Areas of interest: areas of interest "Medical"
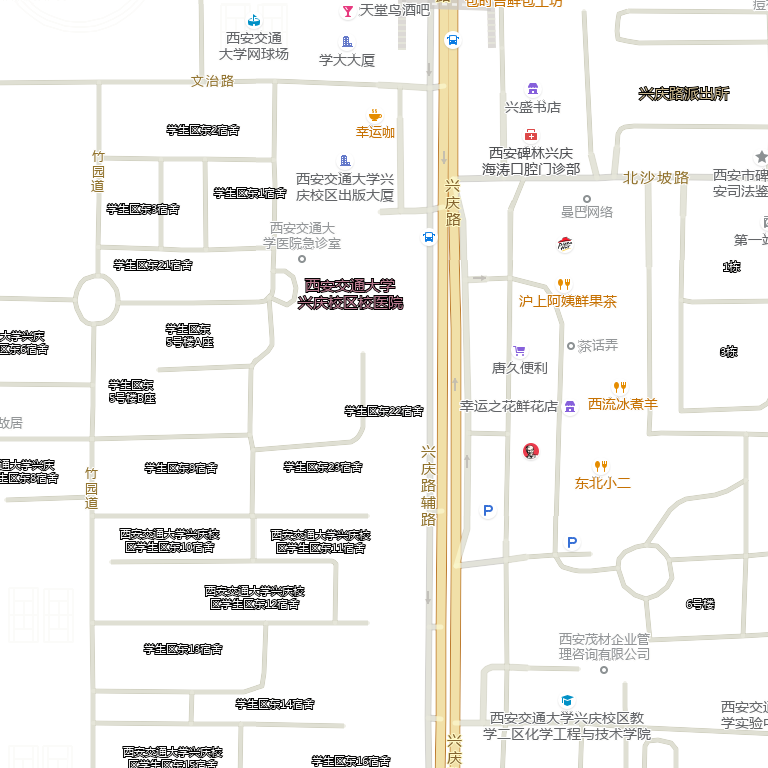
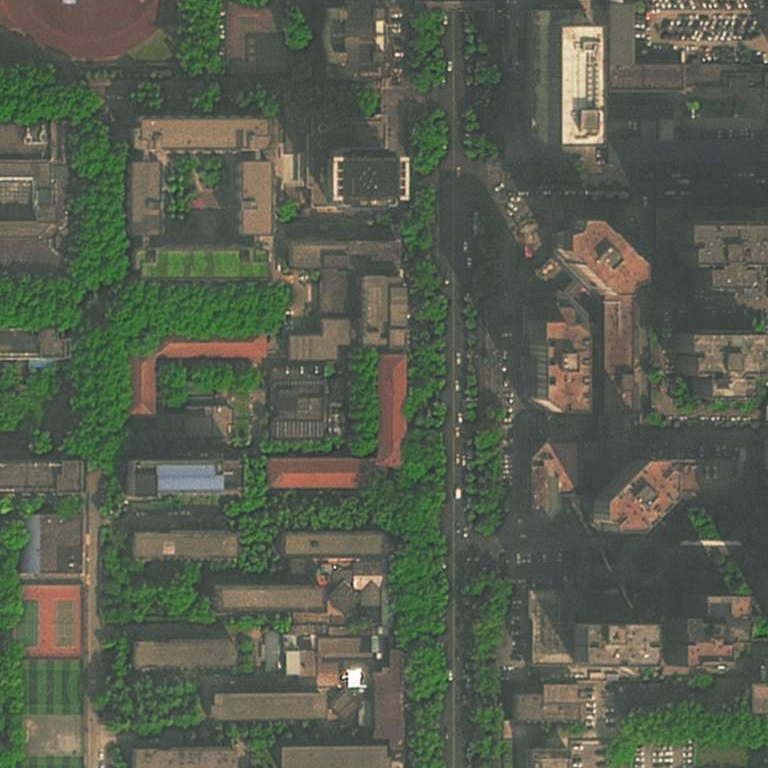